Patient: sex M, age 65
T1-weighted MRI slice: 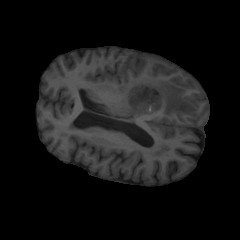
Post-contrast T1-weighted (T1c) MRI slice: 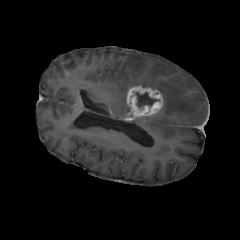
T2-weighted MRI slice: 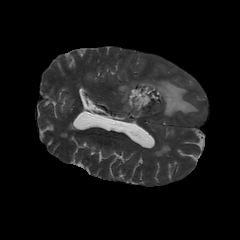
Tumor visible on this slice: yes
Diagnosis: Glioblastoma, IDH-wildtype
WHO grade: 4